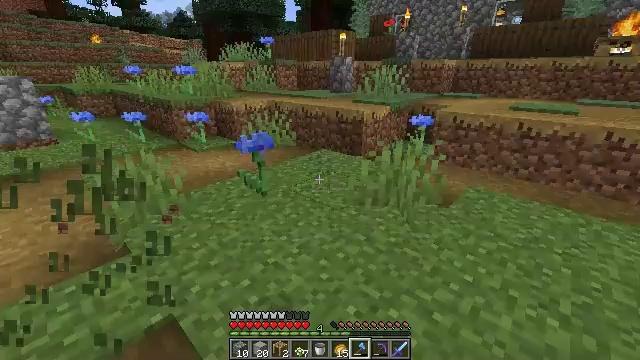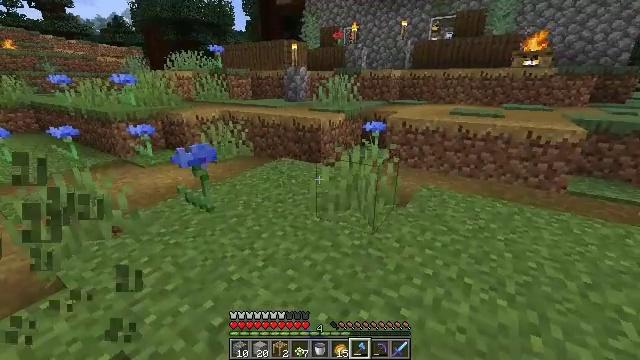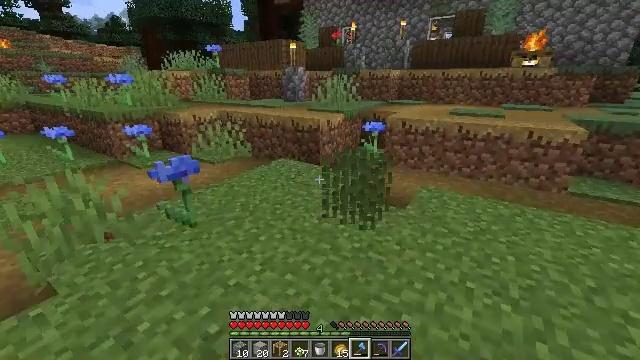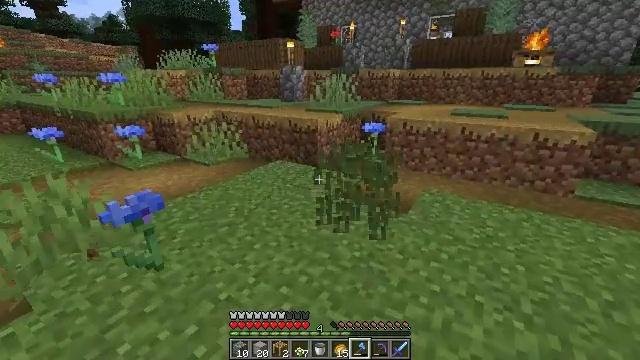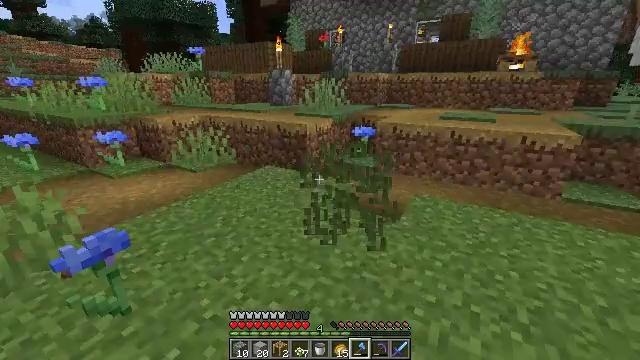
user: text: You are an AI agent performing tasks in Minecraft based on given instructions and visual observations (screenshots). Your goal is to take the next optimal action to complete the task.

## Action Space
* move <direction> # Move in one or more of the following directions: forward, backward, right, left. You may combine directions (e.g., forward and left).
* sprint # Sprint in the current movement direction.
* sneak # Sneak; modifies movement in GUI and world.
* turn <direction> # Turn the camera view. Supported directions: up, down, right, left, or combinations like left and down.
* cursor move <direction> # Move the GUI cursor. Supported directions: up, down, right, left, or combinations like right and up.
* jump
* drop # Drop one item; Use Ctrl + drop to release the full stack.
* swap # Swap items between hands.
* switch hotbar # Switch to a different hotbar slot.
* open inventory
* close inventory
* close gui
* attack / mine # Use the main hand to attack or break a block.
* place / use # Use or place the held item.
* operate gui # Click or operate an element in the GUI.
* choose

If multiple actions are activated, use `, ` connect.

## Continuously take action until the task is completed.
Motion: motion action
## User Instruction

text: Mine a cornflower from the ground.
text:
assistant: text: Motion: turn right and up
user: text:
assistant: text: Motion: move forward, attack / mine
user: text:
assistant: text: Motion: move forward, attack / mine
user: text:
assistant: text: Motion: move forward, turn right, attack / mine
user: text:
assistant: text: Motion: no_op